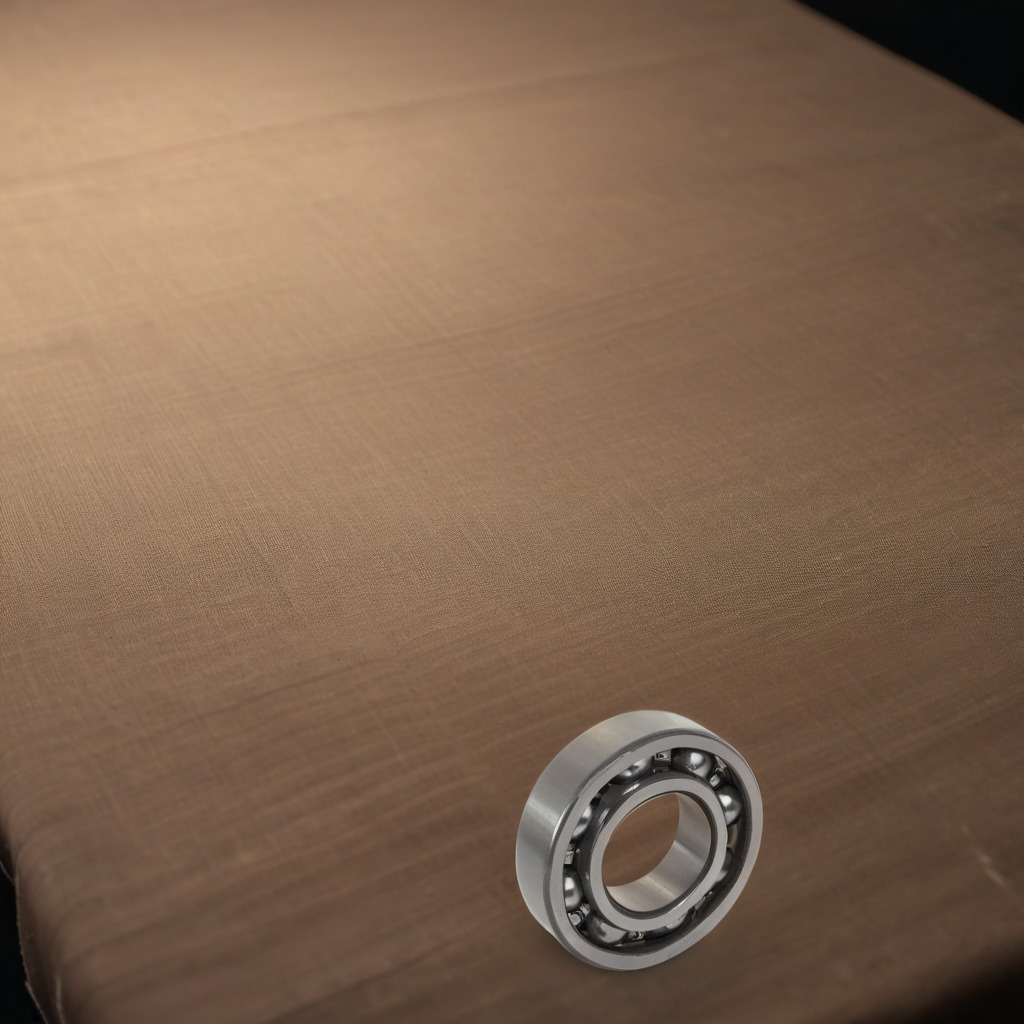
A metal ball bearing is lying on a wooden table.